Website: lowes
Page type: receipt
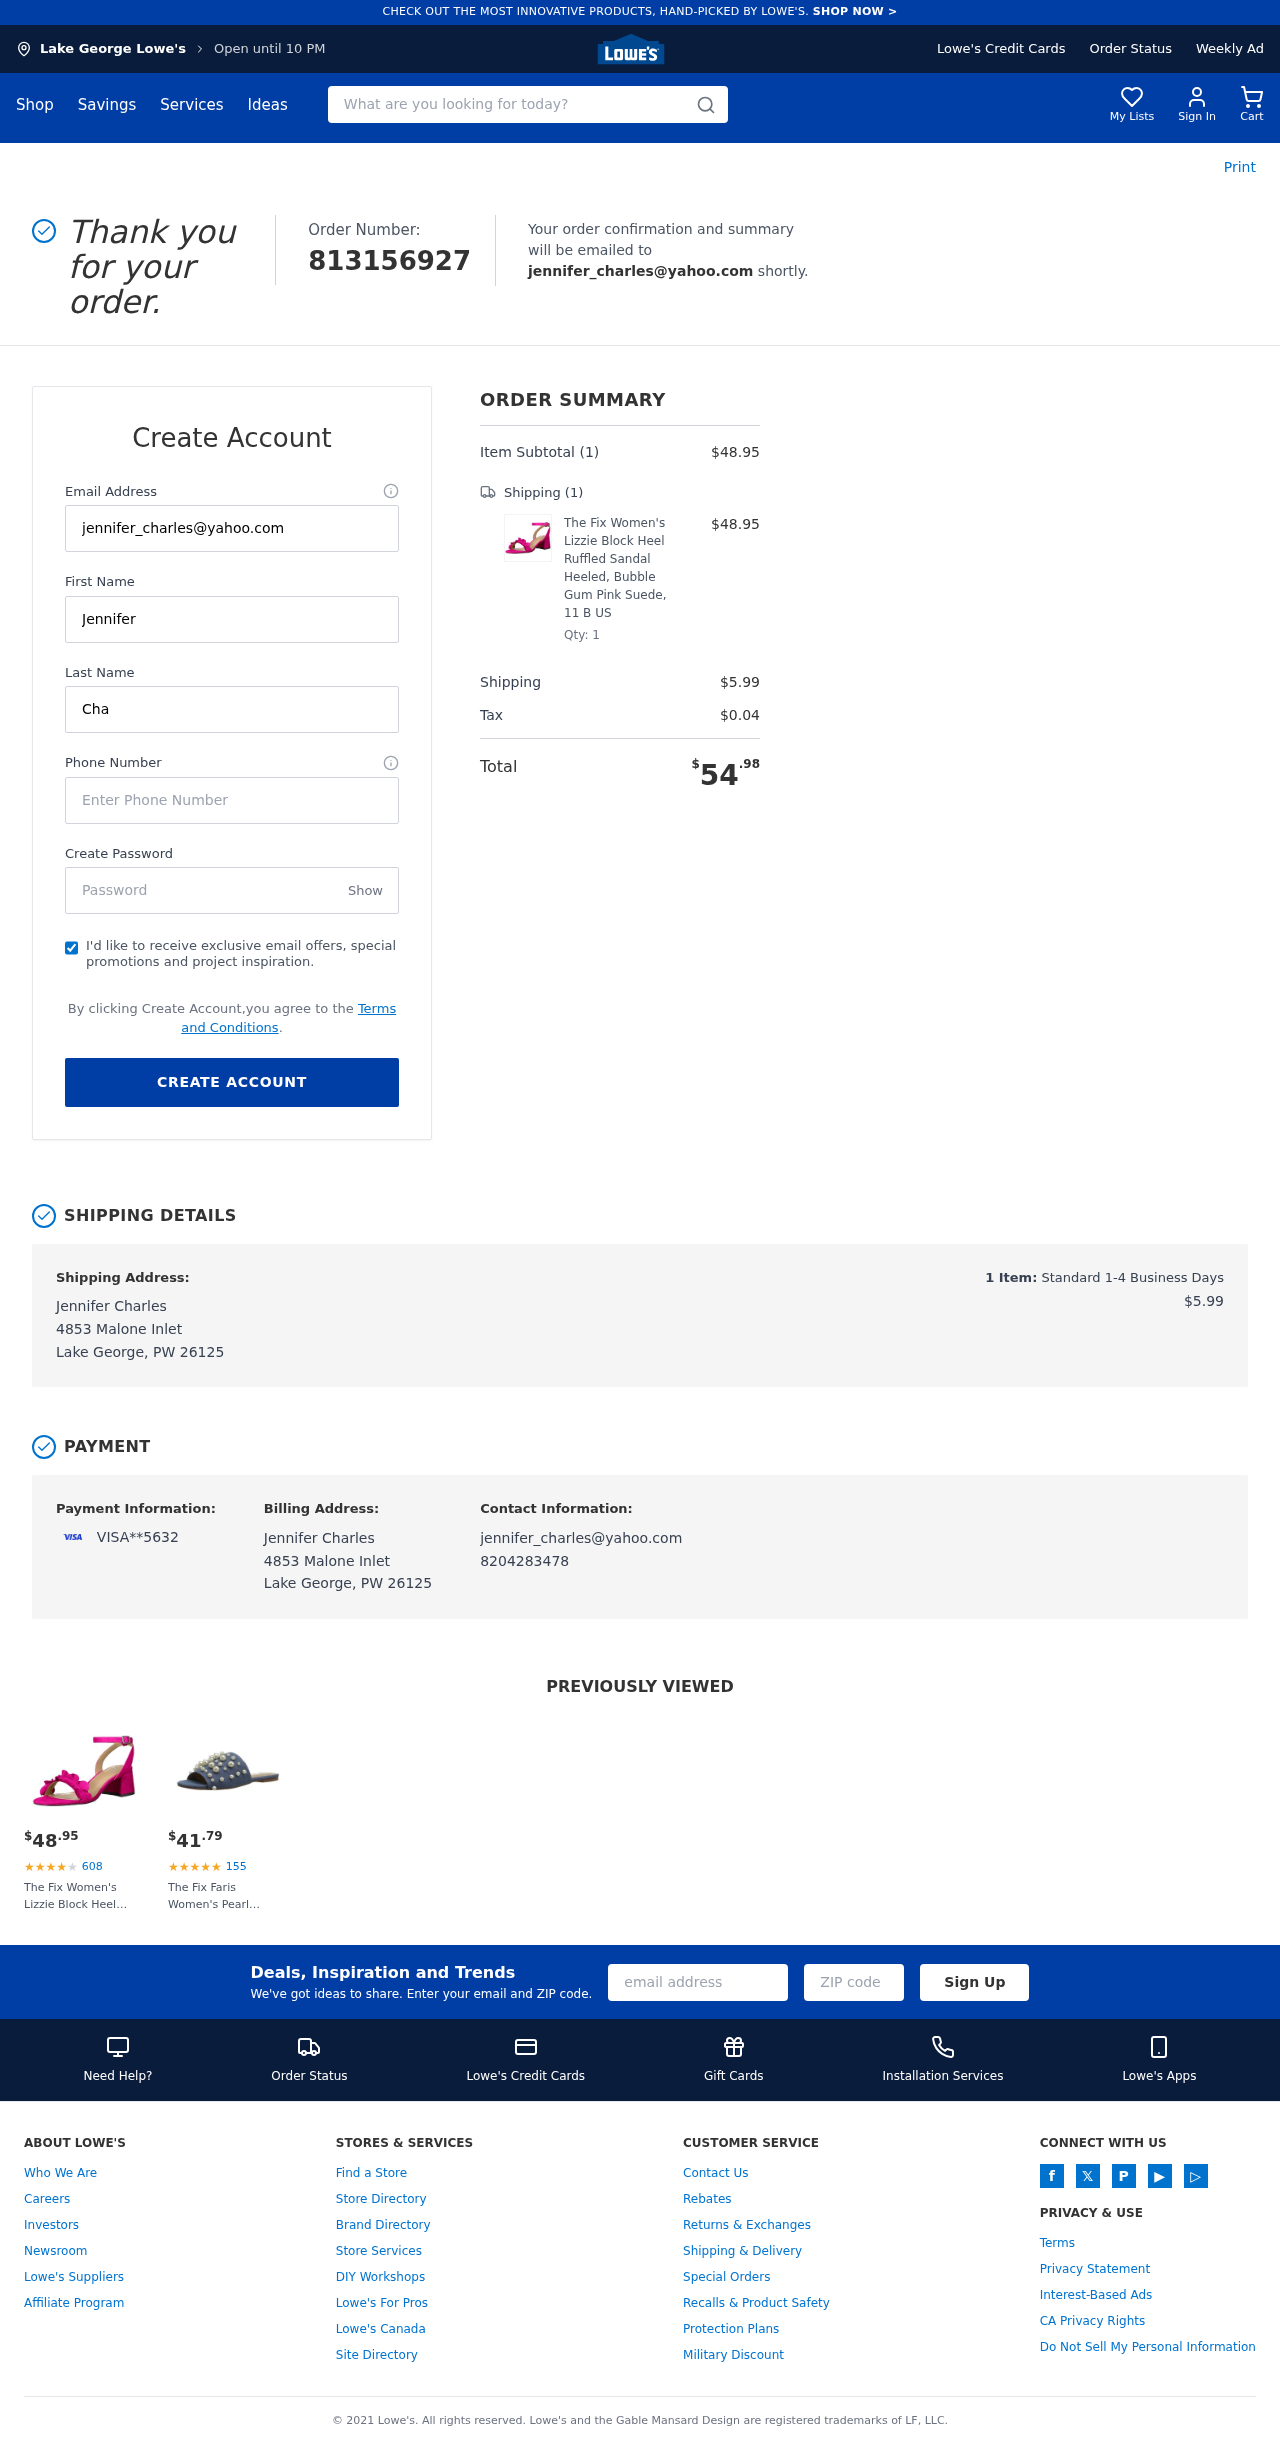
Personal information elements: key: PII_CARD_LAST4
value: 5632
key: PII_CARD_TYPE
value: VISA
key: PII_CITY
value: Lake George
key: PII_EMAIL
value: jennifer_charles@yahoo.com
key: PII_FULLNAME
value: Jennifer Charles
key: PII_PHONE
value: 8204283478
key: PII_STREET
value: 4853 Malone Inlet
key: PII_FIRSTNAME
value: Jennifer
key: PII_LASTNAME
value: Charles
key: PII_CITY_STATE_ZIP
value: Lake George, PW 26125
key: PII_FULLNAME2
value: Jennifer Charles
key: PII_FULLNAME3
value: Jennifer Charles
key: PII_FIRSTNAME2
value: Jennifer
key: PII_FIRSTNAME3
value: Jennifer
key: PII_LASTNAME2
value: Charles
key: PII_LASTNAME3
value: Charles
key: PII_FIRSTNAME_DERIVED
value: Jennifer
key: PII_LASTNAME_DERIVED
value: Charles
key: PII_FULLNAME_DERIVED
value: Jennifer Charles
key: PII_NAME_FULL_DERIVED
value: Jennifer Charles
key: PII_POSTCODE
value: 26125
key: PII_STATE_ABBR
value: PW
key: PII_STATE
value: PW
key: PII_POSTCODE_FULL
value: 26125
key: PII_CITY_STATE
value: Lake George, PW
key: PII_POSTCODE_NUMERIC
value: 26125
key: PII_LOGIN_USERNAME
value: jennifer_charles
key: PII_EMAIL2
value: jennifer_charles@yahoo.com
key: PII_EMAIL3
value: jennifer_charles@yahoo.com
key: PII_LOGIN_USERNAME2
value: jennifer_charles
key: PII_LOGIN_USERNAME3
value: jennifer_charles
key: PII_PHONE_LINE
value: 3478
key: PII_PHONE_SUFFIX
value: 3478
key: PII_PHONE2
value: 8204283478
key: PII_PHONE3
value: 8204283478
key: PII_PHONE_NUMERIC
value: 8204283478
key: PII_PHONE_LINE_NUMERIC
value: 3478
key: PII_PHONE_SUFFIX_NUMERIC
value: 3478
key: PII_PHONE2_NUMERIC
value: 8204283478
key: PII_PHONE3_NUMERIC
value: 8204283478
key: PII_PHONE_DIGITS
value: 8204283478
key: PII_PHONE_LAST4
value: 3478
Product elements: key: PRODUCT1_NAME
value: The Fix Women's Lizzie Block Heel Ruffled Sandal Heeled, Bubble Gum Pink Suede, 11 B US
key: PRODUCT1_PRICE
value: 48.95
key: PRODUCT1_QUANTITY
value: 1
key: PRODUCT2_NAME
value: The Fix Faris Women's Pearl Sandal -  -
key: PRODUCT2_NUM_RATINGS
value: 155
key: PRODUCT2_PRICE
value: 41.79
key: PRODUCT1_PRICE2
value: $48.95
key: PRODUCT1_RATING2
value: ★
★
★
★
★
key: PRODUCT1_NUM_RATINGS2
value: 608
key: PRODUCT1_NAME2
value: The Fix Women's Lizzie Block Heel Ruffled Sandal Heeled, Bubble Gum Pink Suede, 11 B US
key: PRODUCT2_RATING
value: ★
★
★
★
★
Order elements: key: ORDER_ID
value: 813156927
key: ORDER_NUM_ITEMS
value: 1
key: ORDER_SUBTOTAL
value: $48.95
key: ORDER_NUM_ITEMS2
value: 1
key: ORDER_SHIPPING_COST
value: $5.99
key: ORDER_TAX
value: $0.04
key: ORDER_TOTAL
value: $54.98
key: ORDER_NUM_ITEMS3
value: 1
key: ORDER_SHIPPING_COST2
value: $5.99
Search elements: key: HEADER_SEARCH
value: What are you looking for today?